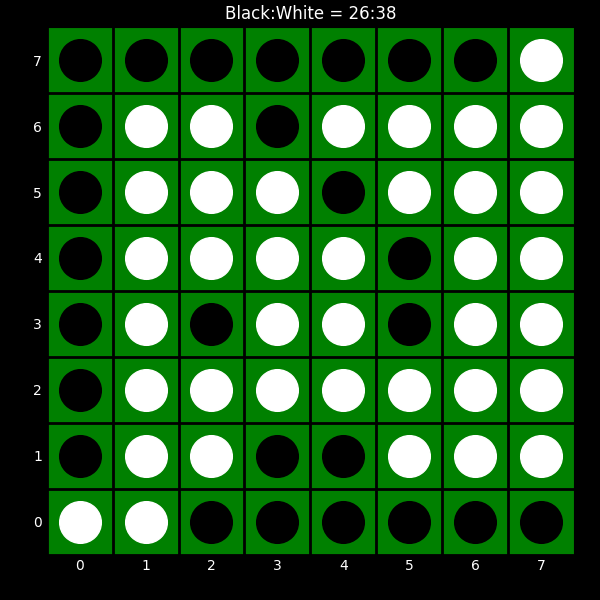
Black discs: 26
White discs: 38